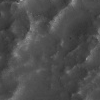
Atmospheric dust classification: not_dusty